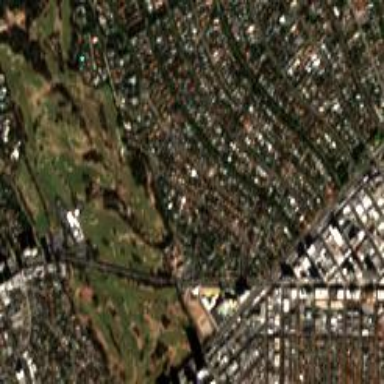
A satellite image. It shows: Golf course surrounded by greenery.